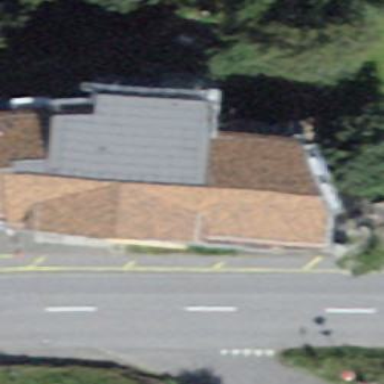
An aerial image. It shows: Residential building that also functions as restaurant.